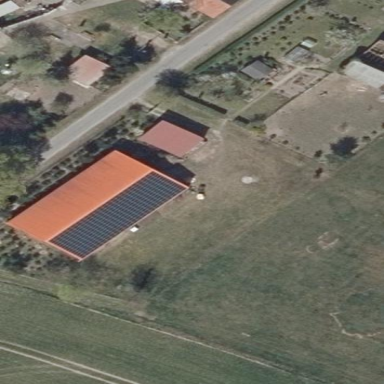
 generating electricity through photovoltaic methods."